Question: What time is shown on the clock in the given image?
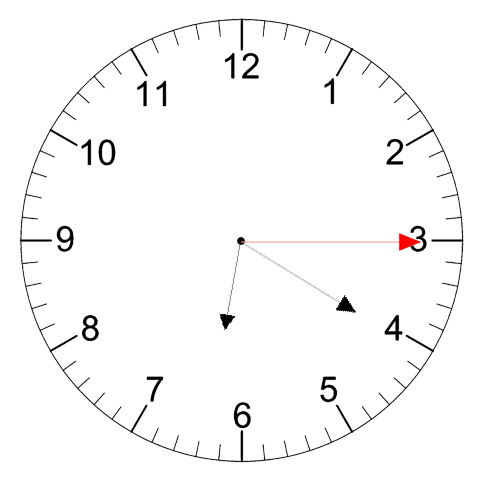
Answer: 06:20:15